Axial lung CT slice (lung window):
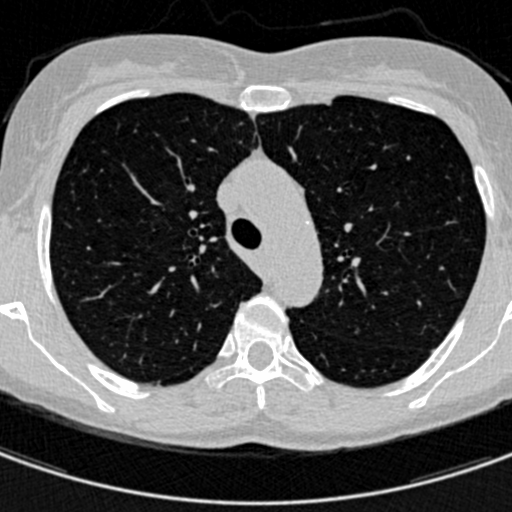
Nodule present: no